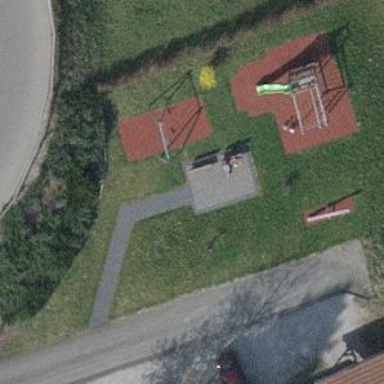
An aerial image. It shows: Playground area for leisure activities on the land.